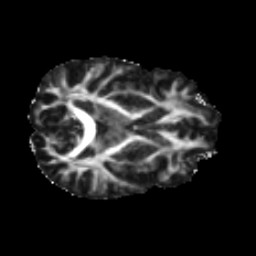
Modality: FA
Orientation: axial
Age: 29
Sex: male
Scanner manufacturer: ge
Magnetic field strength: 3 T
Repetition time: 7.8 s
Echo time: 0.0607 s